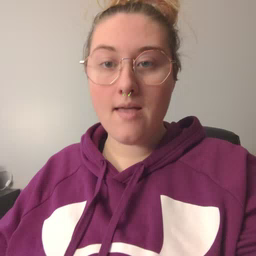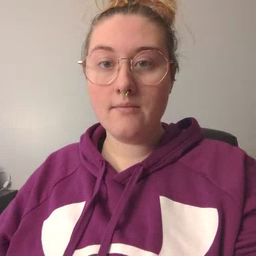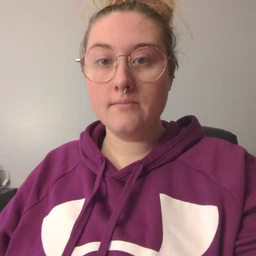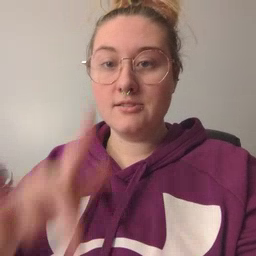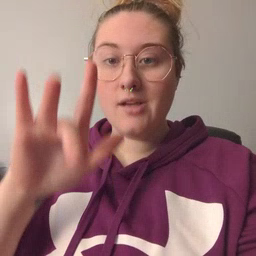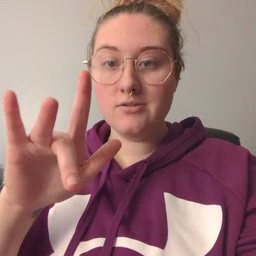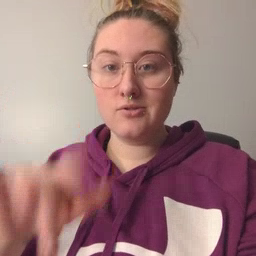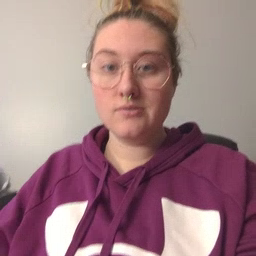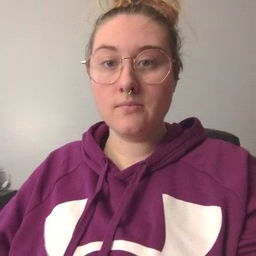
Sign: touch